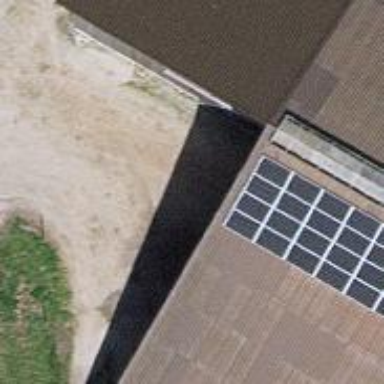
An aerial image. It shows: Building with ridged roof.